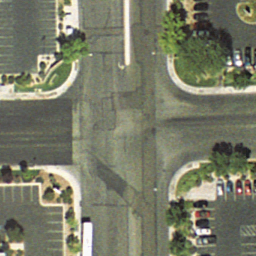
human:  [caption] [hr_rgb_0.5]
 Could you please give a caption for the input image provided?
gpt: A desolate intersection with a few cars on the road .

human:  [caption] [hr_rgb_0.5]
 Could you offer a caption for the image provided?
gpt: An intersection with a few cars on the road .

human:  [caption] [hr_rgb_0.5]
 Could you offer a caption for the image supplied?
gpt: An intersection with some plants at the corners .

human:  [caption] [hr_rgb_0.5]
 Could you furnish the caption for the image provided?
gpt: A desolate intersection only with some plants at the corners .

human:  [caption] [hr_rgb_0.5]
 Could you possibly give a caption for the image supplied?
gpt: An intersection with two roads vertical to each other .